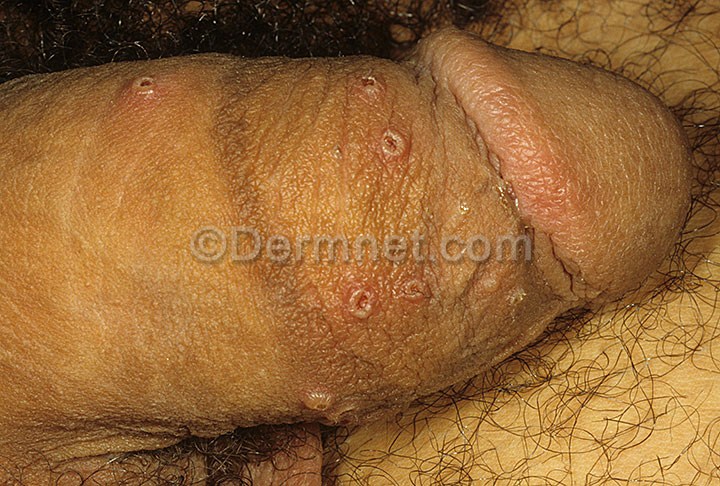
Disease: Herpes HPV and other STDs Photos